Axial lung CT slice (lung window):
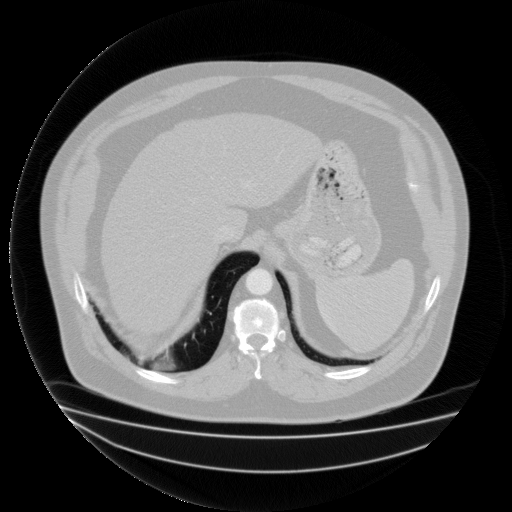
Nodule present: no